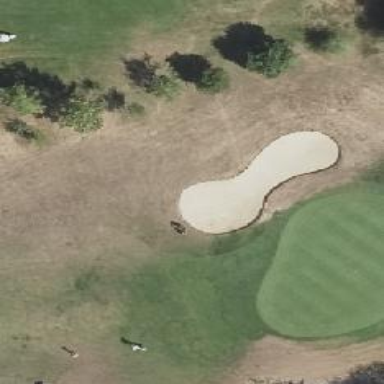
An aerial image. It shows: Bunker on golf course.